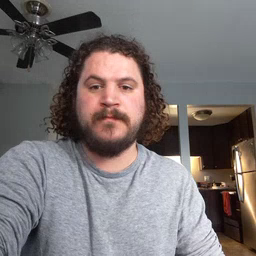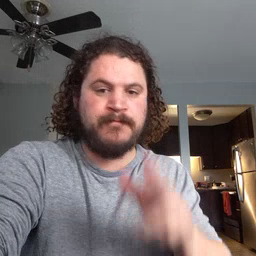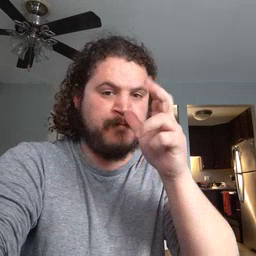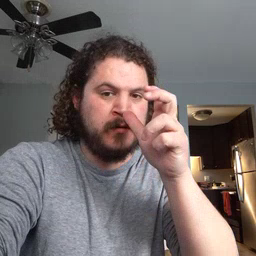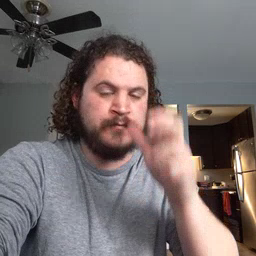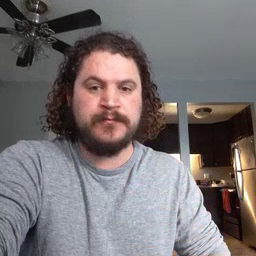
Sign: bug